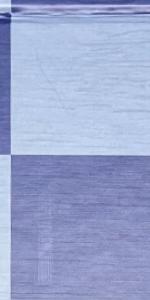
Label: Empty